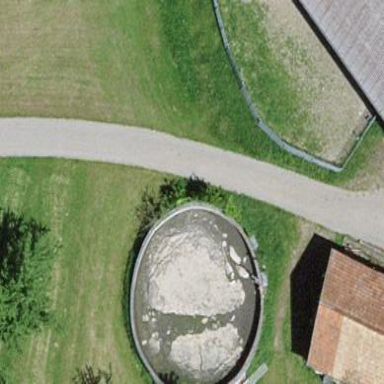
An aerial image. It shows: Storage tank with man-made structure.